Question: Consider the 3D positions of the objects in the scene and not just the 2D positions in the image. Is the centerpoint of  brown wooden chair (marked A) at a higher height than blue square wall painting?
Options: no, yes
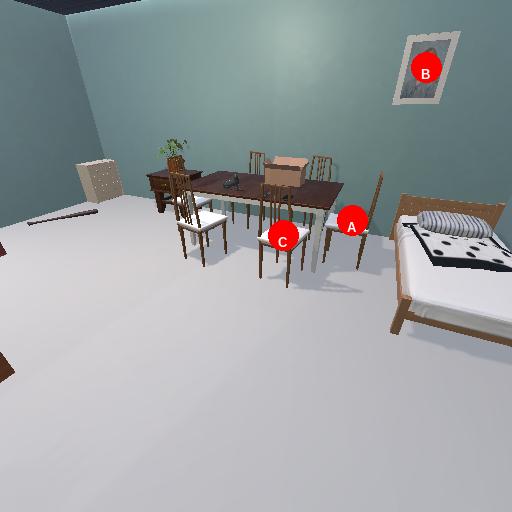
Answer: no